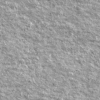
Label: not_dusty